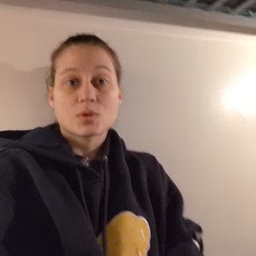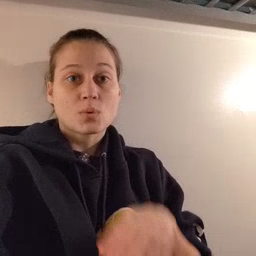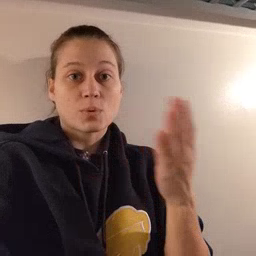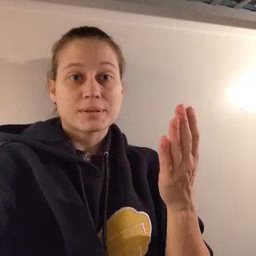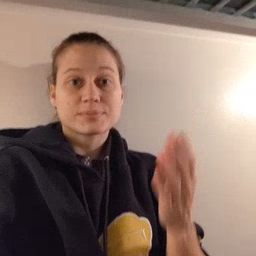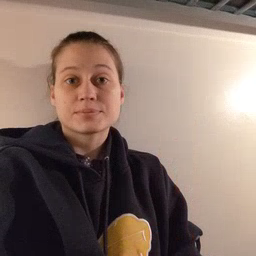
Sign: open